Field crop: tomato
Growth stage: 1
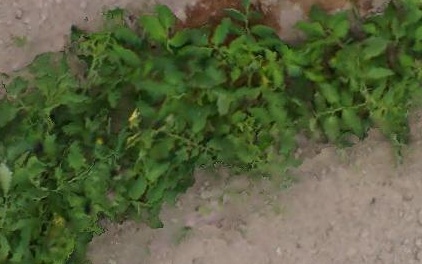
Species: tomato